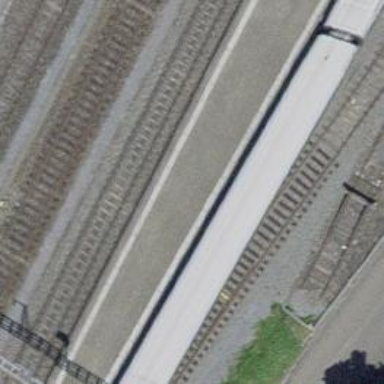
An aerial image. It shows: Single railway siding track.